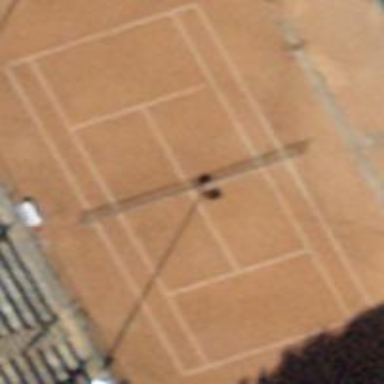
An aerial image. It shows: Tennis court in leisure pitch.